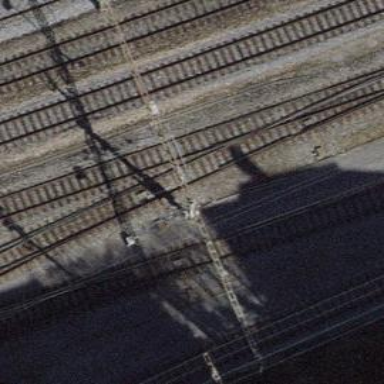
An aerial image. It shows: Railway switch.